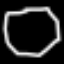
Label: octagon